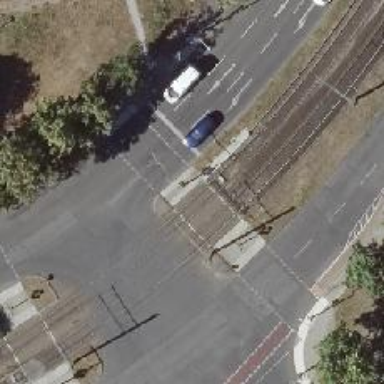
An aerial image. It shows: Traffic island located on footway.